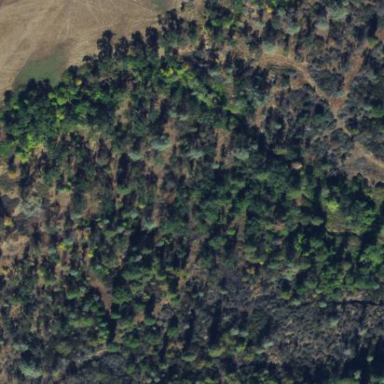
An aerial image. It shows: Forest area.